Question: I'm getting an error while trying to write data to database.
I'm using sqlservercompact 4.0 and have installed entityframework.sqlservercompact from nuget package.
Here is my installed references

Edit: as per answer I have changed my provider name but I get new error that says'Unable to find the requested .Net Framework Data Provider. It may not be installed.'
'''
public class PortalContext : DbContext
{
public PortalContext() : base("AdminPortal")
{
}
public DbSet<RegisterModel> Users { get; set; }
}
'''
name of my database is 'AdminPortal' and table name is 'Users' and in web.config i have
'''
<connectionStrings>
<add name="AdminPortal" connectionString="Data Source=C:\Users\Biplov\documents\visual studio 2012\Projects\BootstrappingMvc\BootstrappingMvc\App_Data\AdminPortal.sdf" providerName="System.Data.SqlServerCe" />
</connectionStrings>
'''
in controller I have
'''
[HttpPost]
public ActionResult Register(RegisterModel user)
{
if (ModelState.IsValid )
{
var regUser = _db.Users.Create();//error at this line
regUser.UserName = user.UserName;
regUser.Password = user.Password;
_db.Users.Add(regUser);
_db.SaveChanges();
}
return RedirectToAction("Index");
}
'''
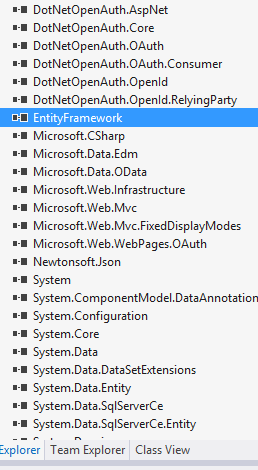
Answer: SQL Server Compact doesn't use the 'System.Data.SqlClient' provider for embedded databases, it used 'System.Data.SqlServerCe' doesn't it?